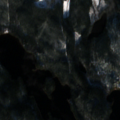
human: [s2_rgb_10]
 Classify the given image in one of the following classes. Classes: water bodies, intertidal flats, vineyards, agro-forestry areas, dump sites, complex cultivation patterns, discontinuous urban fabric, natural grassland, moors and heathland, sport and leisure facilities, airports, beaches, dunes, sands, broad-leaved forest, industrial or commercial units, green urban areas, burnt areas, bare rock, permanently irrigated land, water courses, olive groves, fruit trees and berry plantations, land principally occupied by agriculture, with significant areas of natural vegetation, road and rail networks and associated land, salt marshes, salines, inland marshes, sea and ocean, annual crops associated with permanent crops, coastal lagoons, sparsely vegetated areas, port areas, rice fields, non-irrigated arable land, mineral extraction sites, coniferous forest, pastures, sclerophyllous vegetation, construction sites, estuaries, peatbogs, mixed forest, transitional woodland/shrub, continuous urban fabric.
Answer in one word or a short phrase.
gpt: coniferous forest, transitional woodland/shrub, water bodies